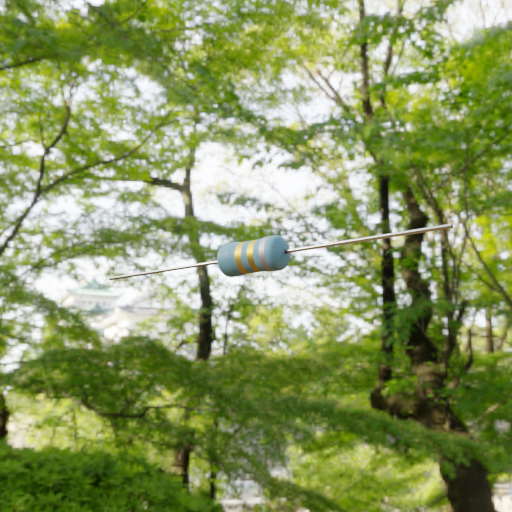
Resistor colour bands (in order): gold, gold, silver